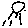
Label: sun